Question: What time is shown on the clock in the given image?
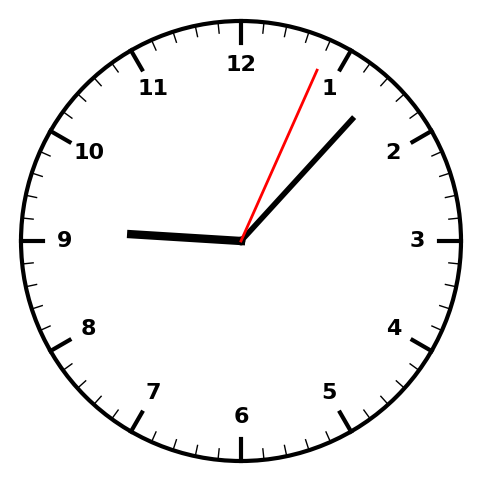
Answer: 09:07:04